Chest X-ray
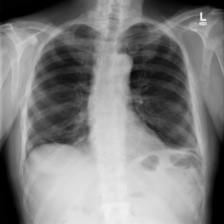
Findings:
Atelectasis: positive
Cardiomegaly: negative
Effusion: negative
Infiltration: negative
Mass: negative
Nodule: negative
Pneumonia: negative
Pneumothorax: negative
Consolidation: negative
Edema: negative
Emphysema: negative
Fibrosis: negative
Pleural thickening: negative
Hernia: negative